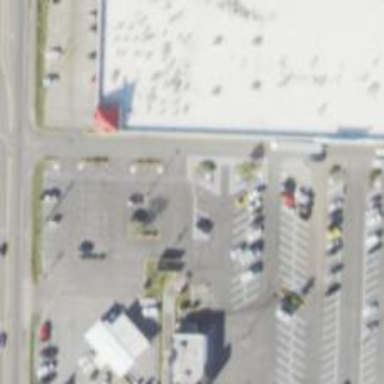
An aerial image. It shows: Parking space is available.